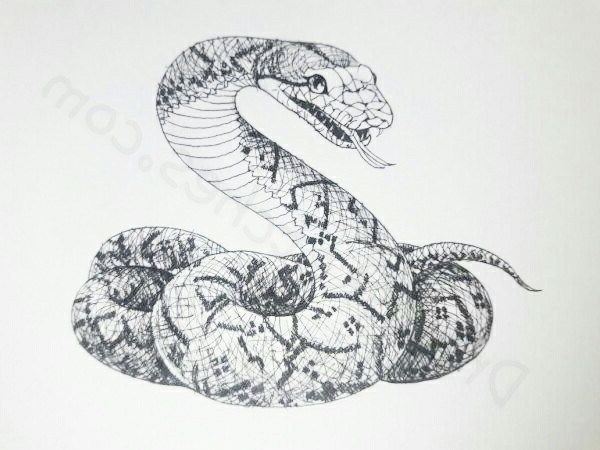
Label: diamondback, diamondback rattlesnake, Crotalus adamanteus